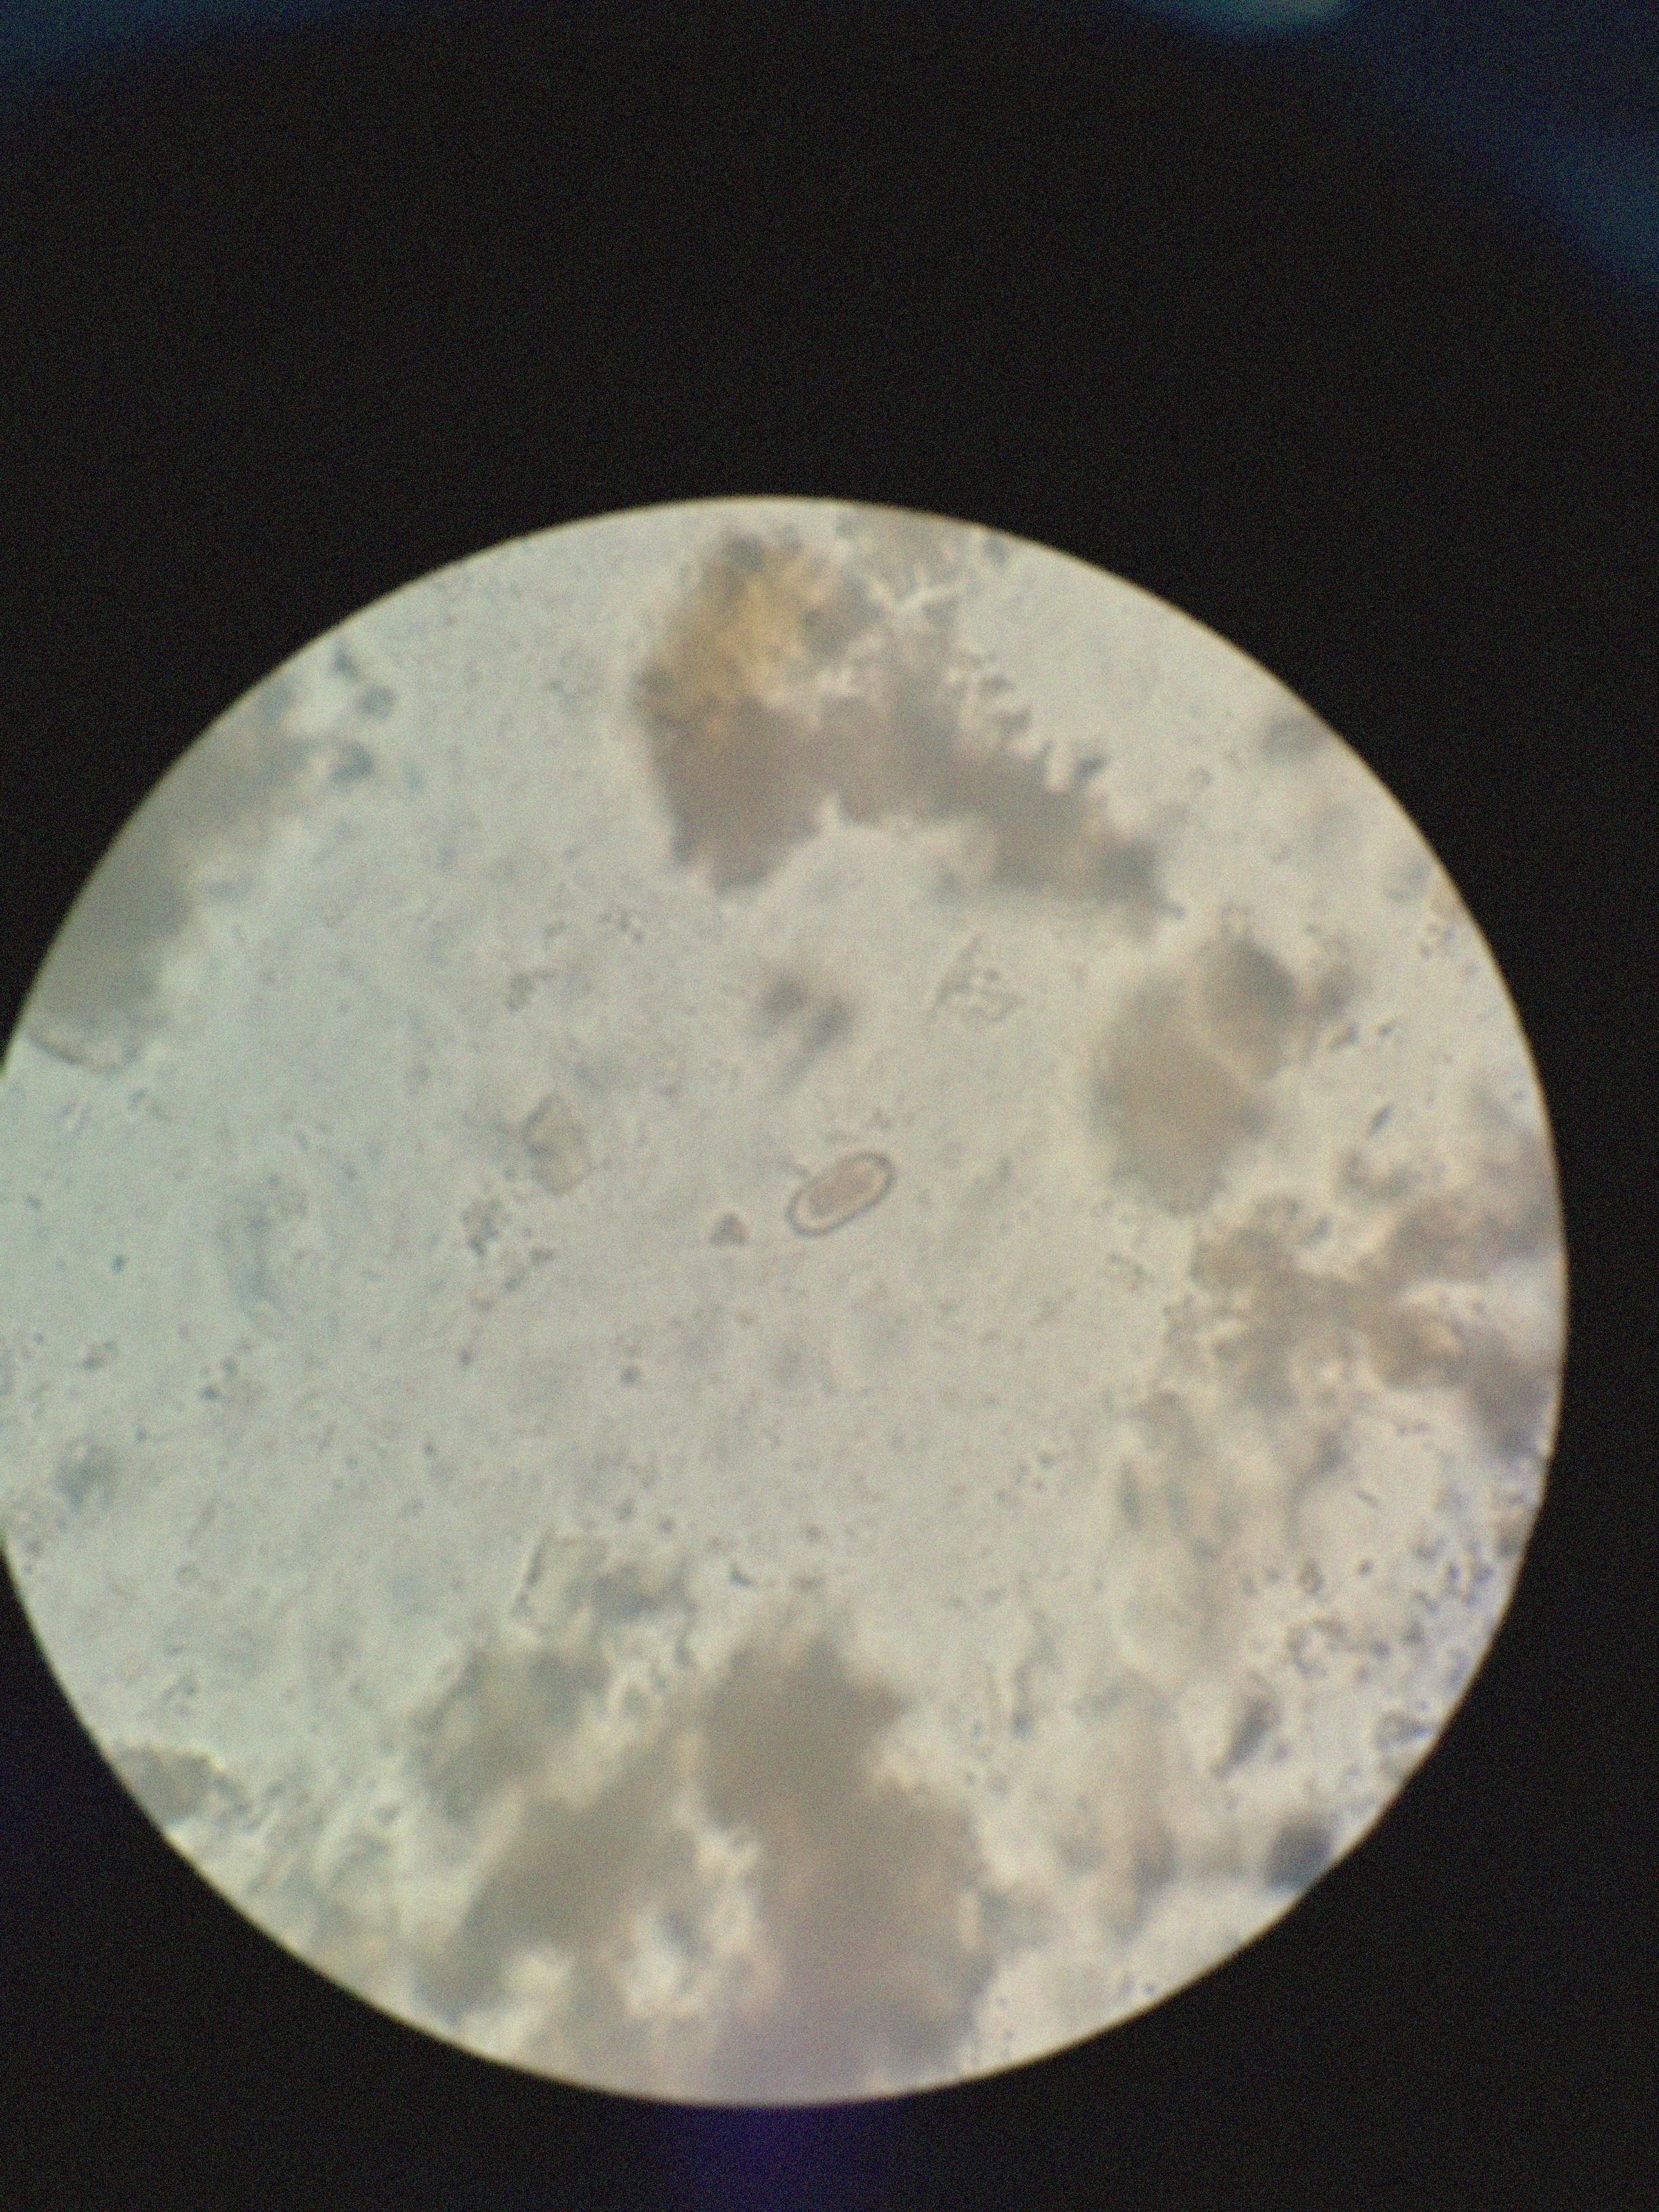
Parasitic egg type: Capillaria philippinensis